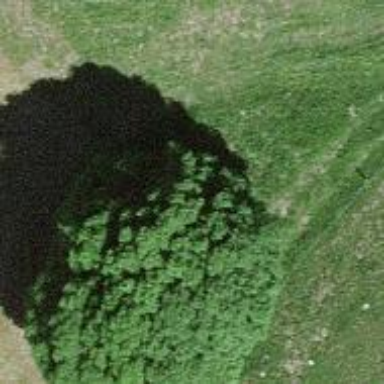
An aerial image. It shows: Single tag "natural: tree."